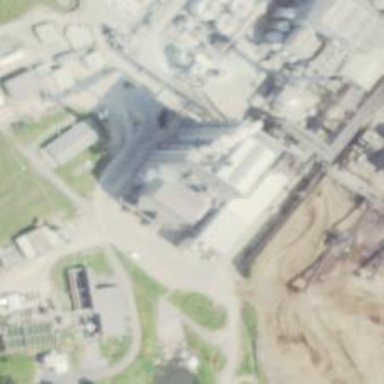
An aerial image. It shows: Steam turbine generator.